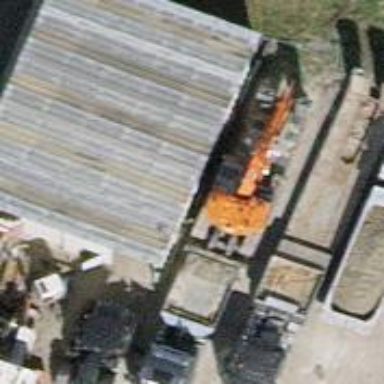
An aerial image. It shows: Shed.